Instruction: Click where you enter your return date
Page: home
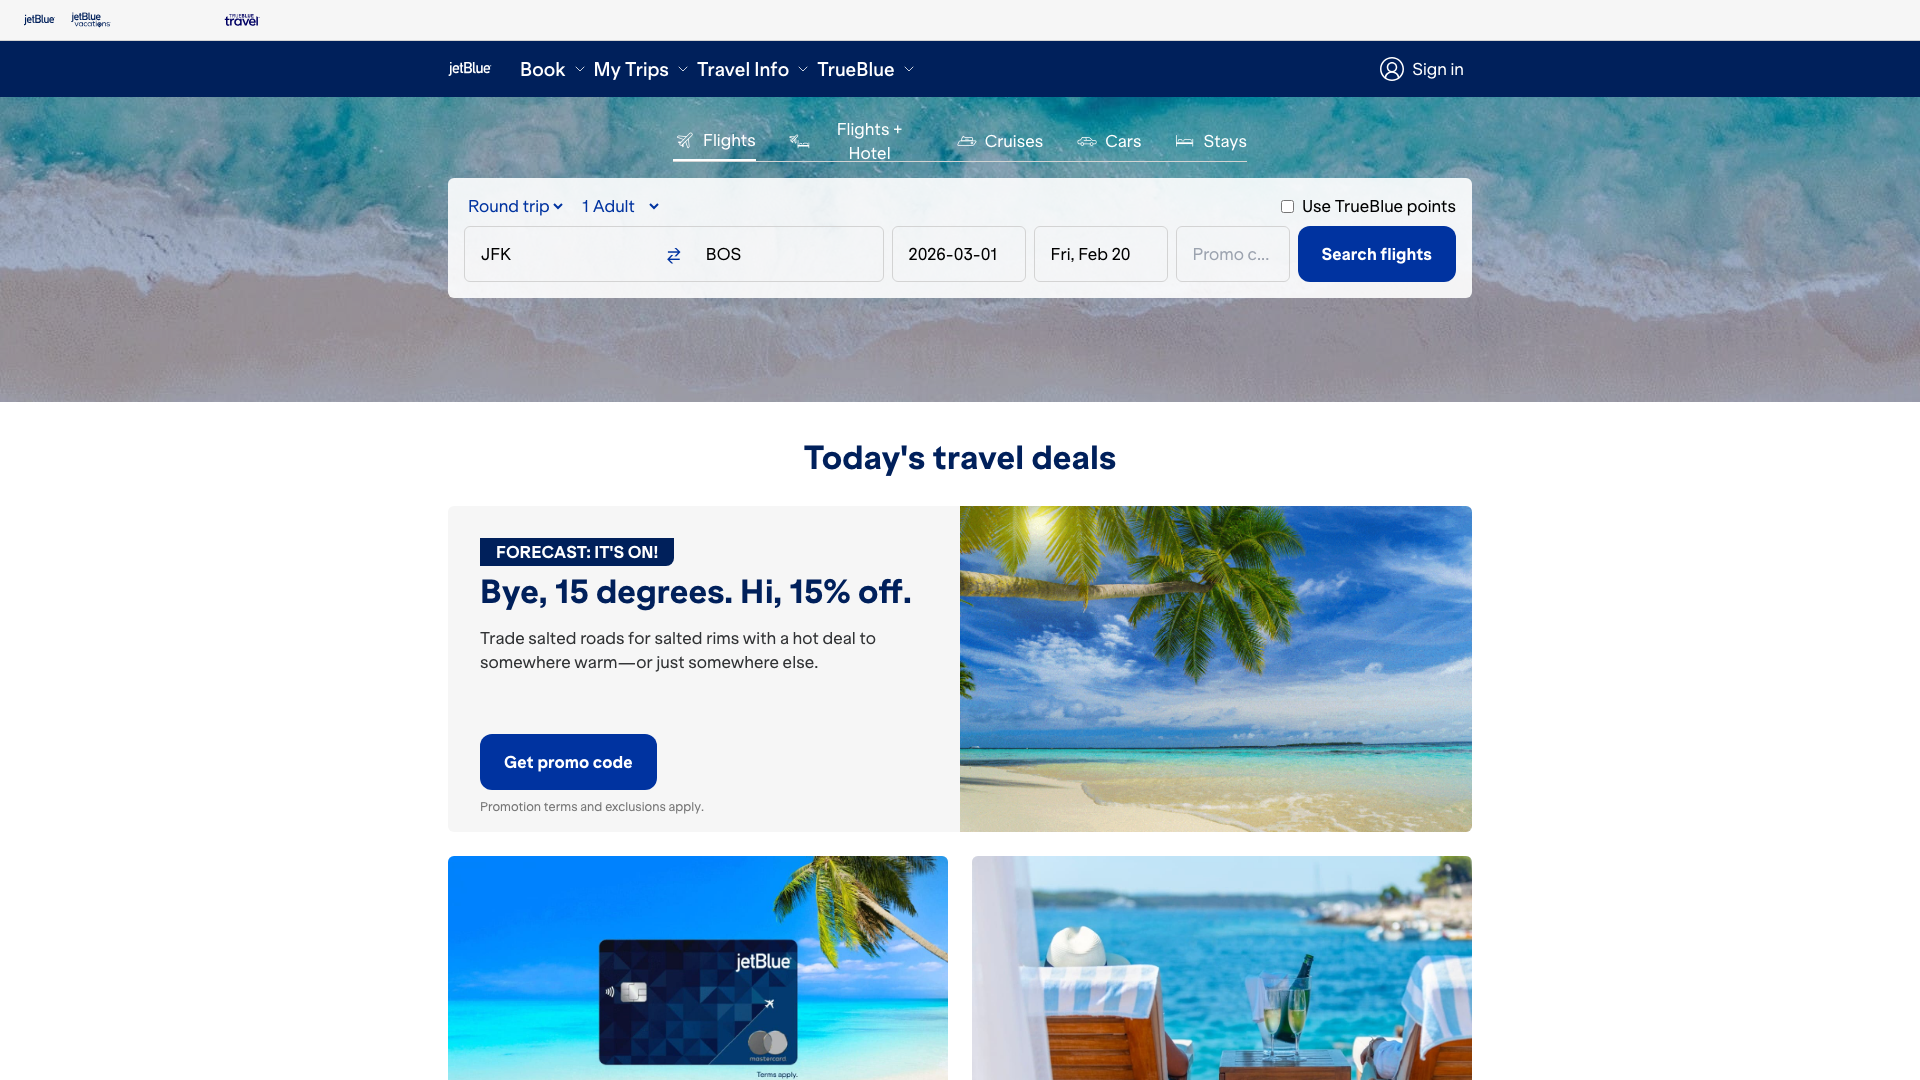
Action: click